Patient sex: F
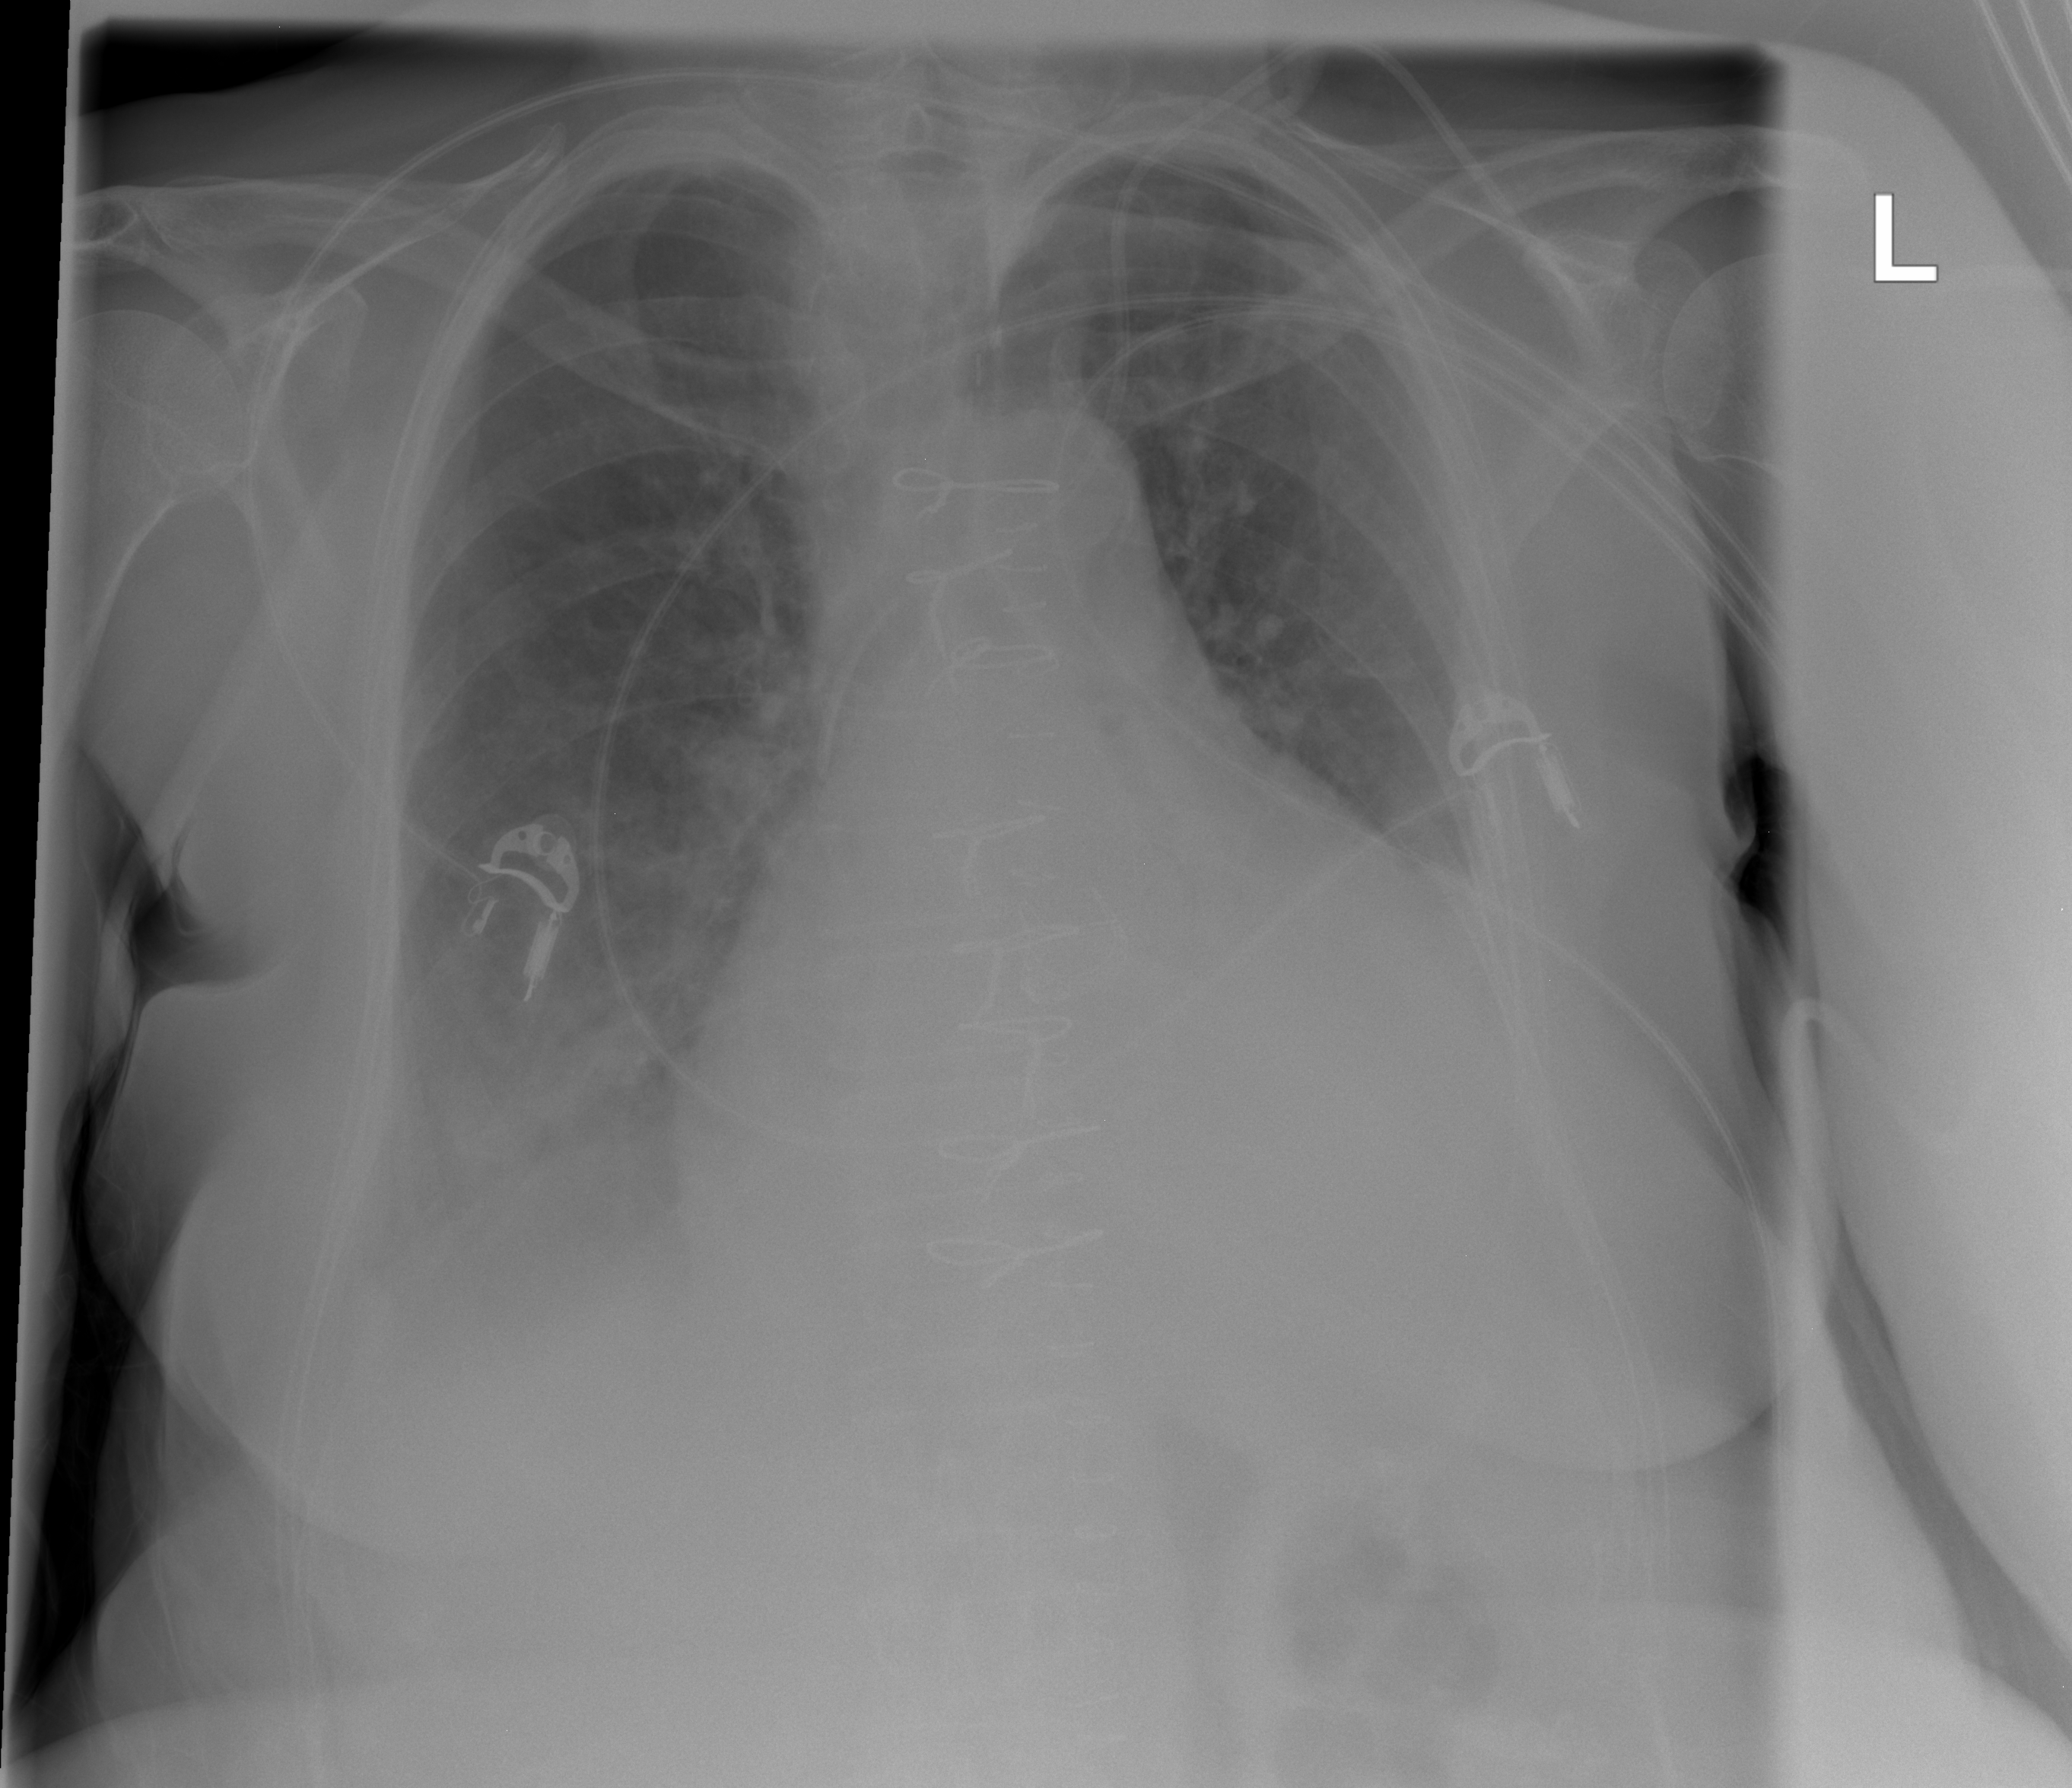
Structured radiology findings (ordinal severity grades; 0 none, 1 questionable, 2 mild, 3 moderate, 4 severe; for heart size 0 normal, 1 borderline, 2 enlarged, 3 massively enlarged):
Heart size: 3
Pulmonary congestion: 2
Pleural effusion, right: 2
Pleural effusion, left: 2
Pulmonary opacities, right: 2
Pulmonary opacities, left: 2
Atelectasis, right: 2
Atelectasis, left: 2